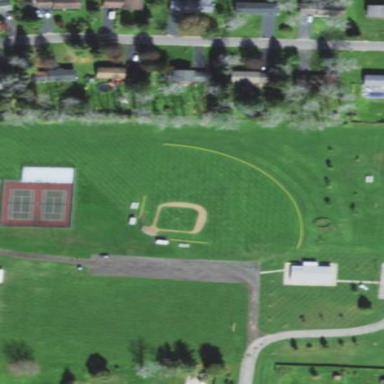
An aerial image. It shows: Baseball pitch for leisure land activities.